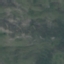
Land use / land cover: HerbaceousVegetation